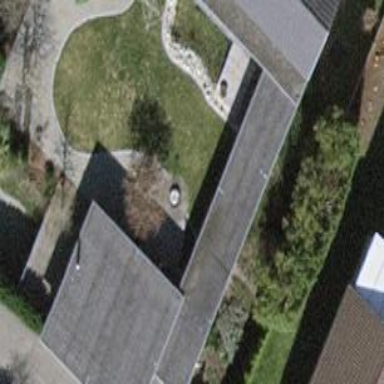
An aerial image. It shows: View of roof of building.